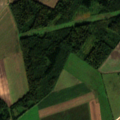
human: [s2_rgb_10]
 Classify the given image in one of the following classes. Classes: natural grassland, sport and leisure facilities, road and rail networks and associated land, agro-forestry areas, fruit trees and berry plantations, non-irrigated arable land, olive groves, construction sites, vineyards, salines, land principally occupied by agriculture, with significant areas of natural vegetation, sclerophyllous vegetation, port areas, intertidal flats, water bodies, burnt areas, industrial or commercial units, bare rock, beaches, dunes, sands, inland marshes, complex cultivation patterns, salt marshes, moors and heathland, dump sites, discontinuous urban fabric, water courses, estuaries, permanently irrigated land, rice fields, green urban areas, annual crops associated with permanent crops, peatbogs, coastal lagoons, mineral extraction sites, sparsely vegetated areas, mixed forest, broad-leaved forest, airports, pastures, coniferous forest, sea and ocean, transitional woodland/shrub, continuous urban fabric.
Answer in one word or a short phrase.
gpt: non-irrigated arable land, broad-leaved forest